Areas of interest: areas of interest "Guangzhou Sports Institute Tennis Hall"
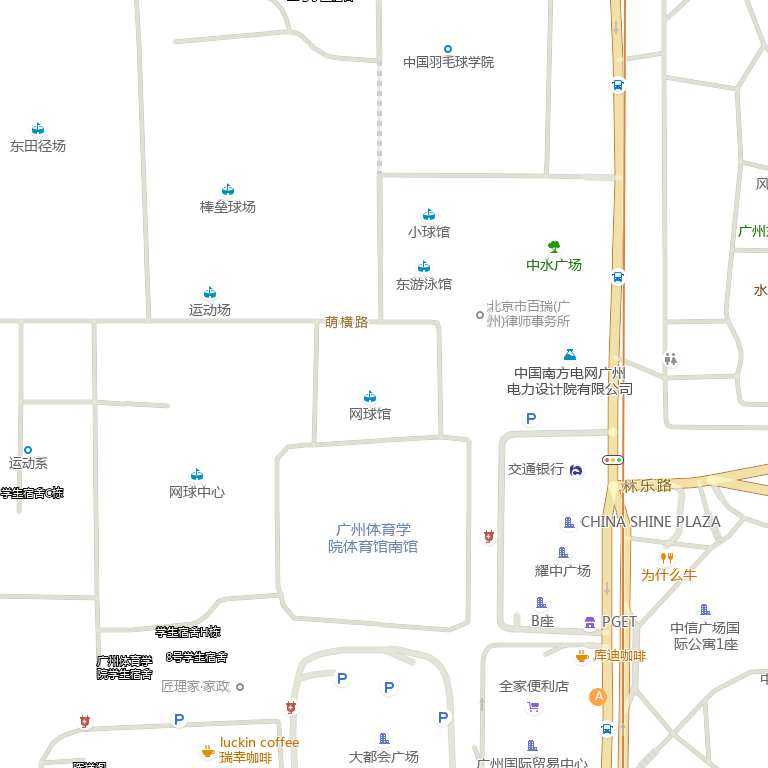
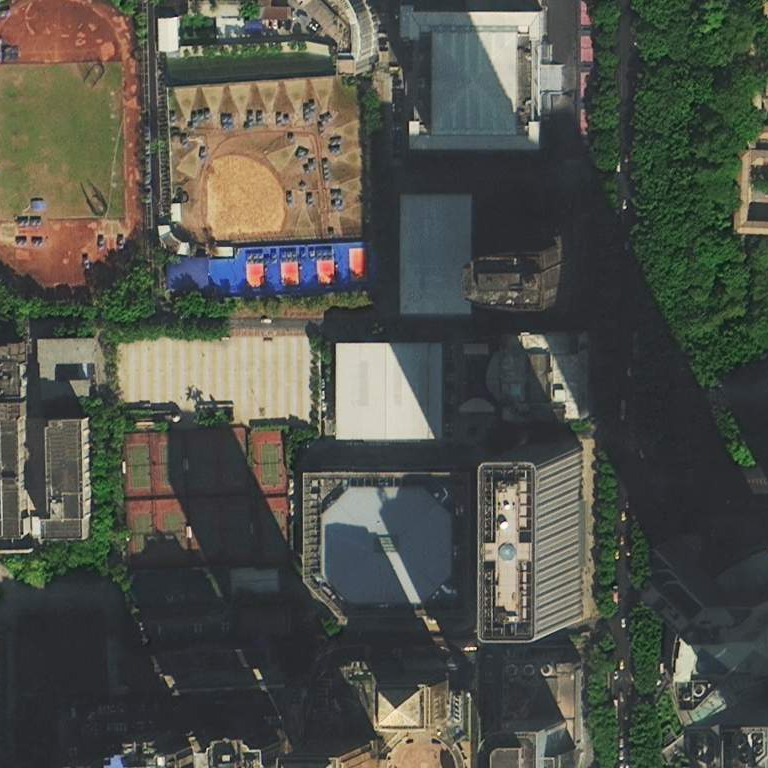